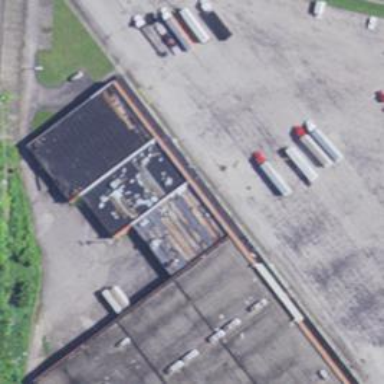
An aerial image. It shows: Commercial building.